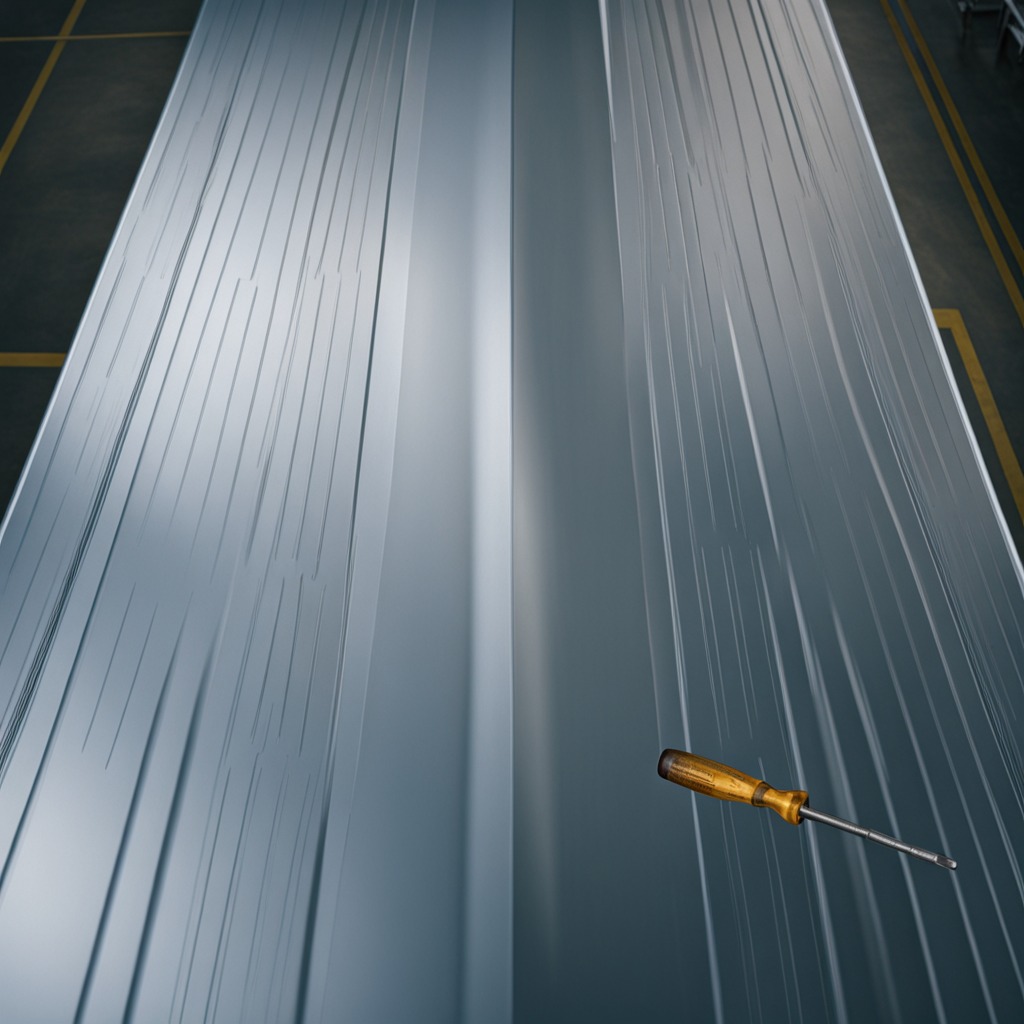
A screwdriver lying on a toolbox surface in an airplane hangar workshop 8K.